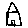
Label: house